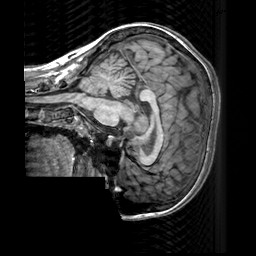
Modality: T1w
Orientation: sagittal
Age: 22
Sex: female
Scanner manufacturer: siemens
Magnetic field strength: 3 T
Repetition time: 2.3 s
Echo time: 0.00303 s